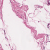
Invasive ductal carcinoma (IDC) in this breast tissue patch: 0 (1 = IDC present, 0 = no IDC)